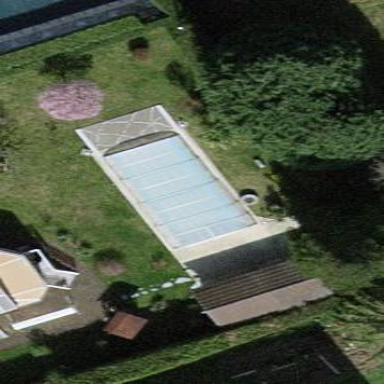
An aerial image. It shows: Swimming pool located in leisure land.